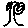
Label: tree